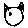
Label: cat